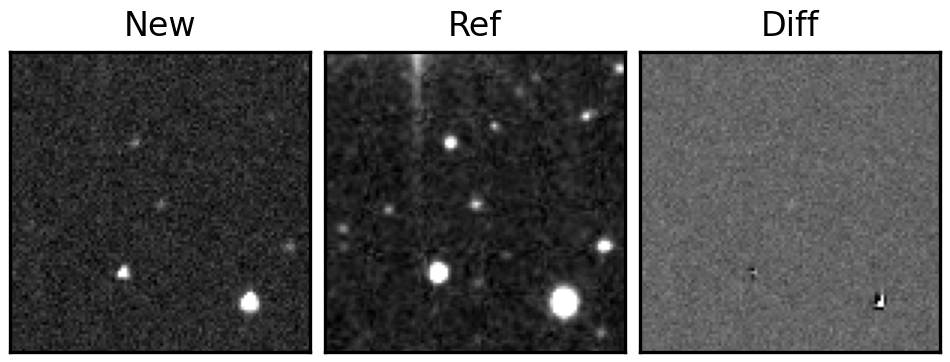
Label: real